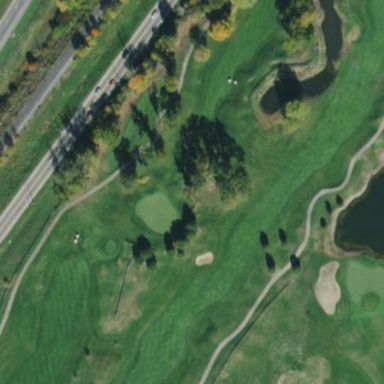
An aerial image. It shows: Golf fairway surrounded by grass.